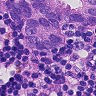
Metastatic tissue present: yes